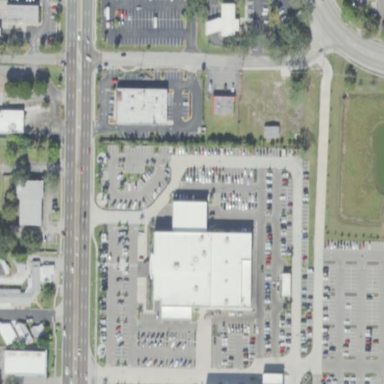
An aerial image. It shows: Car shop.